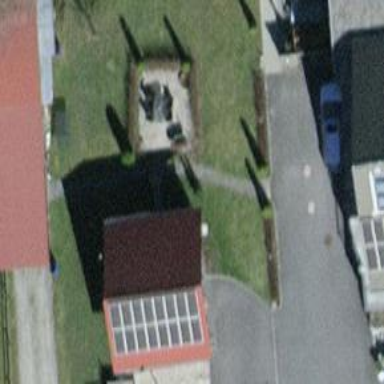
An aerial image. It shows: Gabled garage building.